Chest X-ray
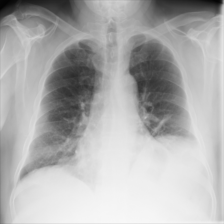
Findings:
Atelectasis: positive
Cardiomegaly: negative
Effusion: negative
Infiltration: negative
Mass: negative
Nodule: negative
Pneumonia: negative
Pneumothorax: negative
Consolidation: negative
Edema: negative
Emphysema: negative
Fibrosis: negative
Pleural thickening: negative
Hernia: negative